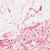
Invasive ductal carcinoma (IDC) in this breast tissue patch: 0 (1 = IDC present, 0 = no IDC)